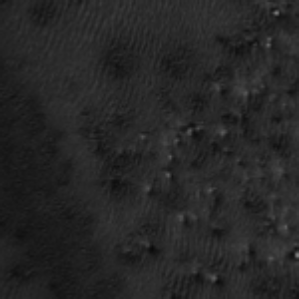
Label: frost